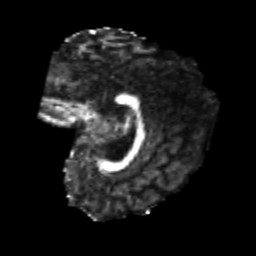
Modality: FA
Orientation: sagittal
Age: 22
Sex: female
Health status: healthy
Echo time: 0.074 s